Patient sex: M
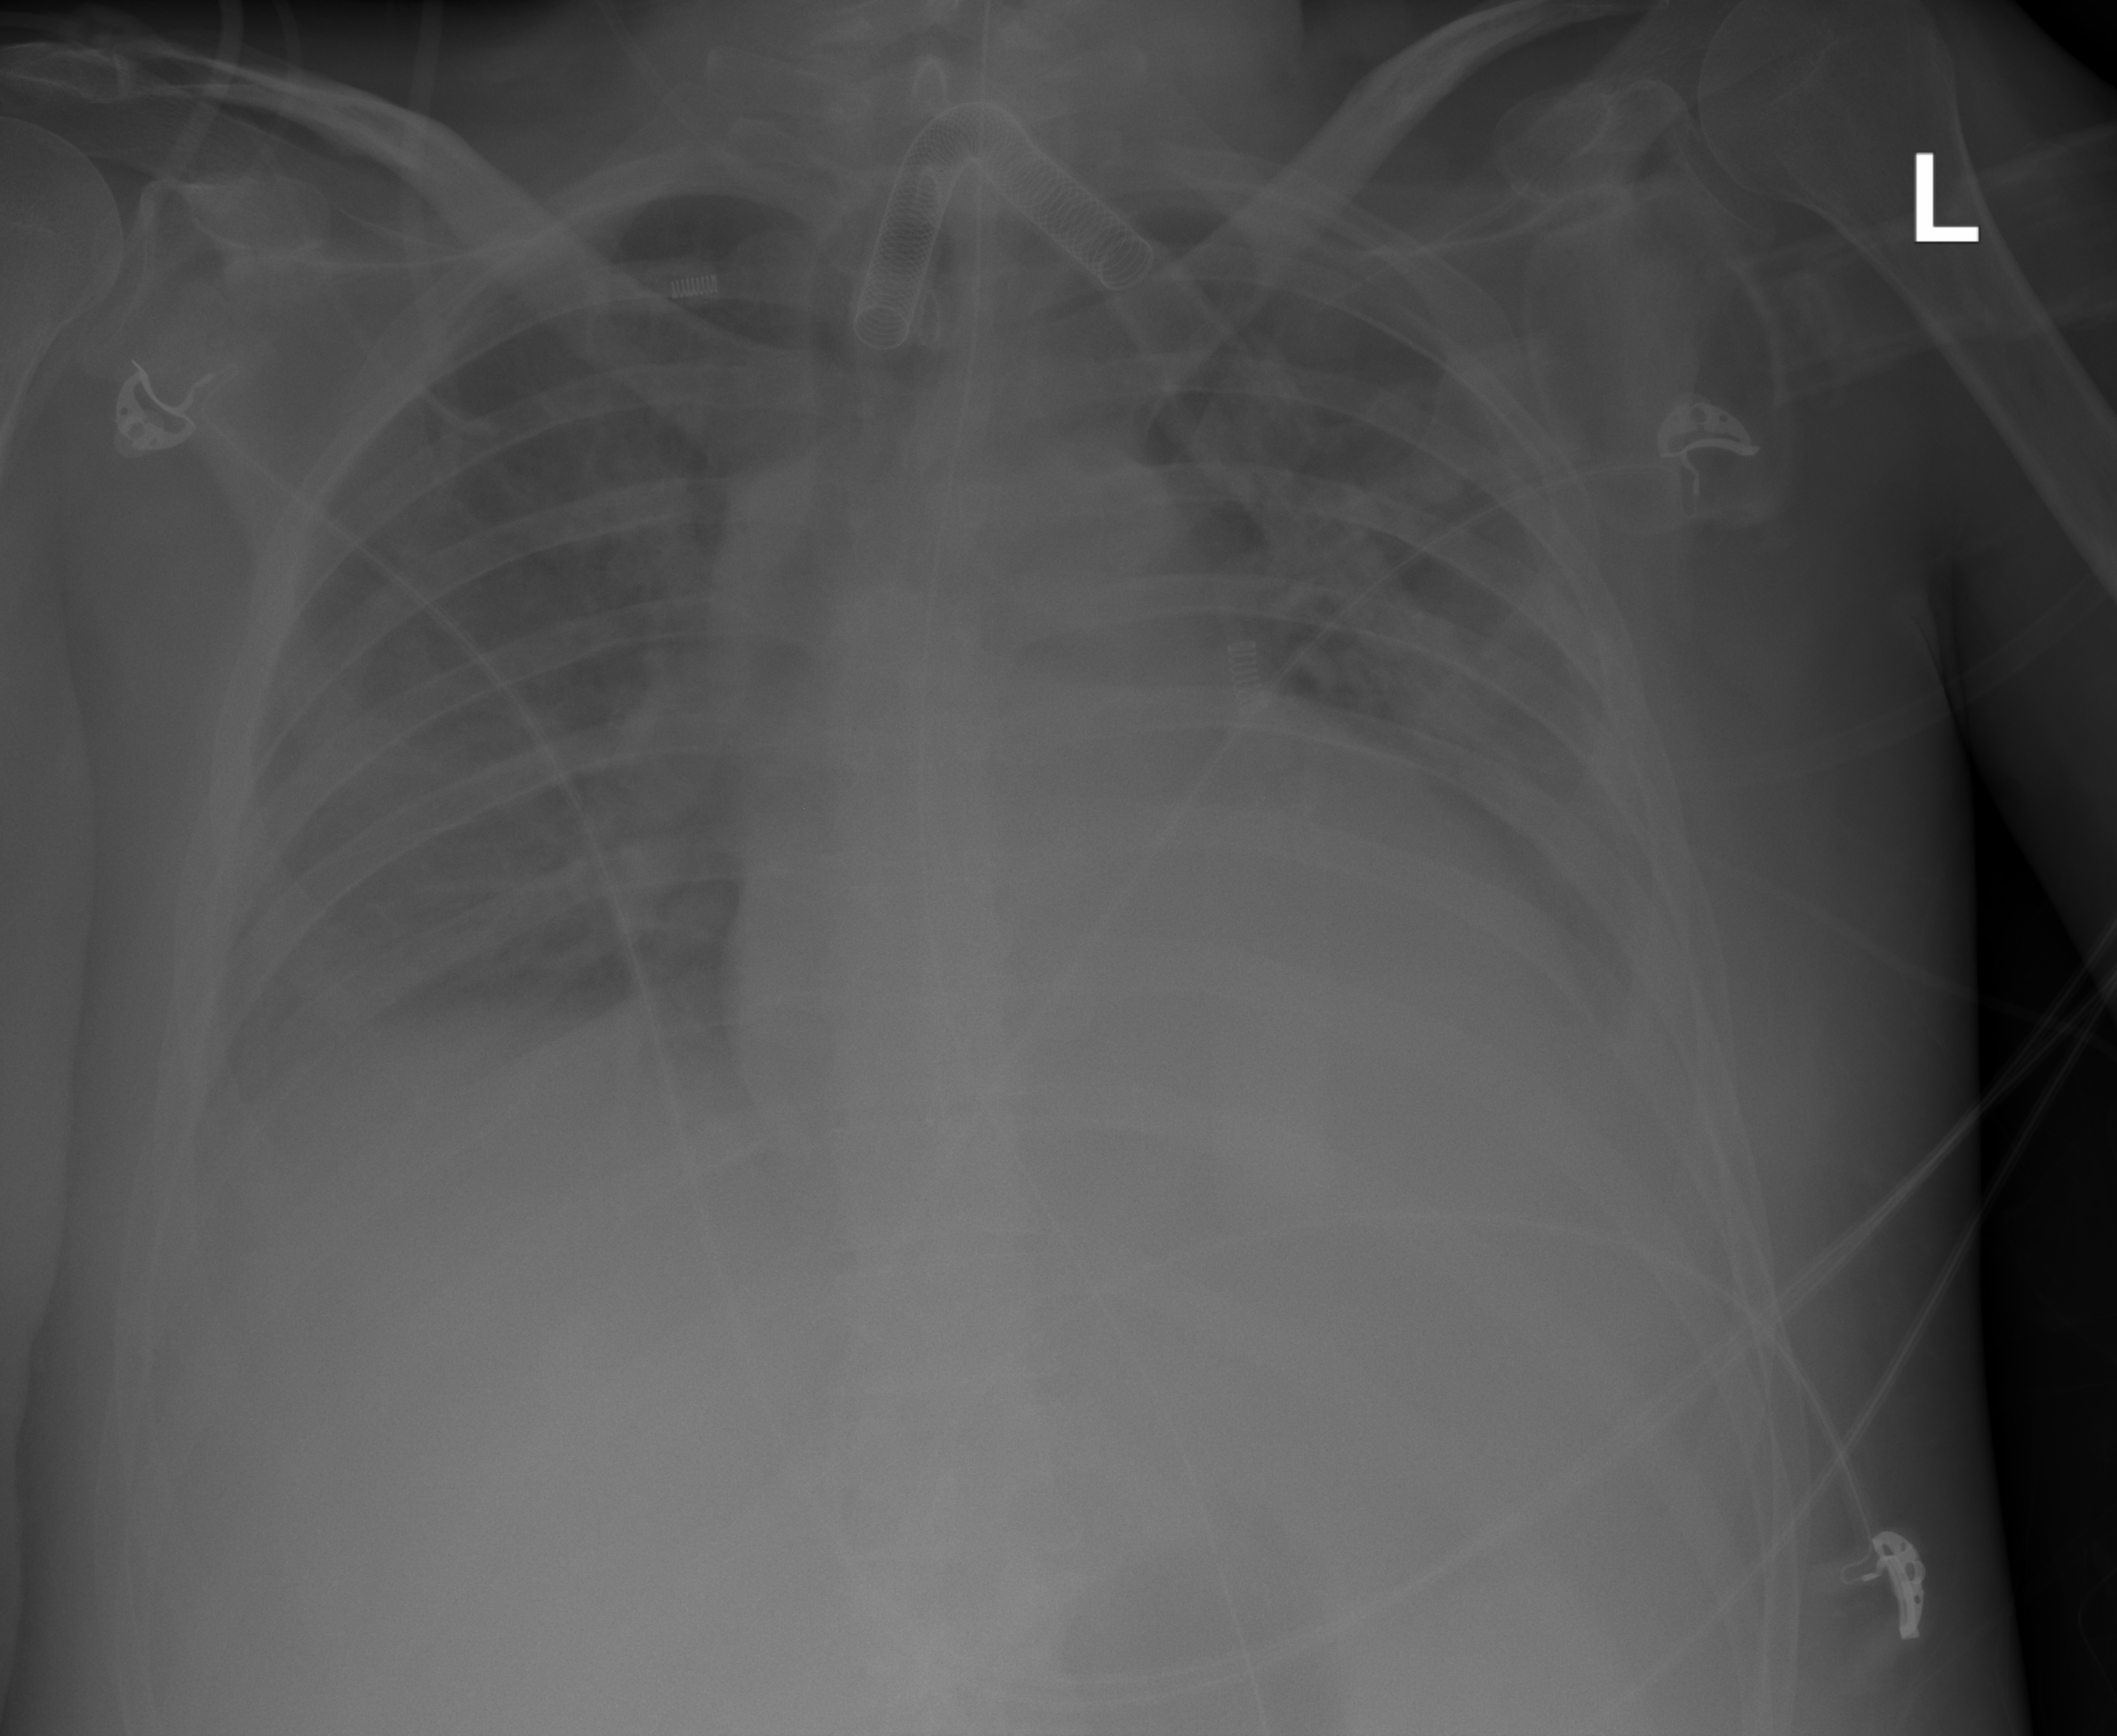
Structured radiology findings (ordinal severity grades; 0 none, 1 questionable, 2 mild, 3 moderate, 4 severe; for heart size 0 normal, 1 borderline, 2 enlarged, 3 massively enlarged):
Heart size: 2
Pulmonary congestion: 2
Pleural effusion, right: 2
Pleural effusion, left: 3
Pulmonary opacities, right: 0
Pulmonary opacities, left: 0
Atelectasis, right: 2
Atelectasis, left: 3